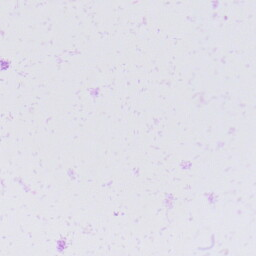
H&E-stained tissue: Prostate